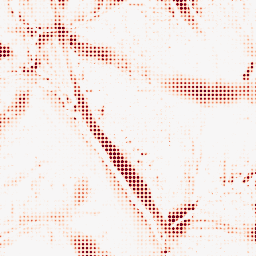
Category: morphological
Decomposition family: tophat
Decomposition parameters: size: 20
mode: white
Upsampling method: sinc_hamming
Upsampling parameters: scale: 8
kernel_size: 4
Upsampling scale: 8